Brain MRI, t1w sequence, axial 2D slice.
Patient: age 29, sex F, weight 78 kg, height 1.78 m
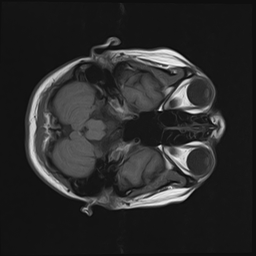